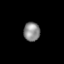
Tissue: skin
Cell type: Fibroblasts
Senescence score: 0.8152
Nuclear area (px): 302
Mean DAPI intensity: 139.921